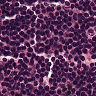
Metastatic tissue present: no